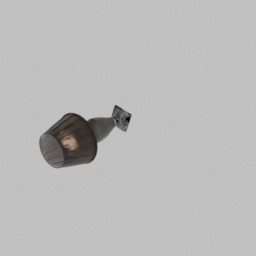
Label: lighting